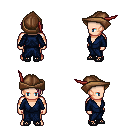
a pixel art fantasy rpg character, male body template, human, light skin, blue robe, gold greaves, white blonde long mohawk hairstyle, leather cap, ghillies, four views (front, back, left, right), 2x2 character sprite sheet, small pixel art, hard edges, no anti-aliasing